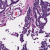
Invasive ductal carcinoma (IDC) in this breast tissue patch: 1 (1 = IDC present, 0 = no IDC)